Here is the wavelet time-frequency representation (scalogram) of a rolling-element bearing's vibration measurement. What is the most likely bearing condition (normal, inner_race, outer_race, ball)?
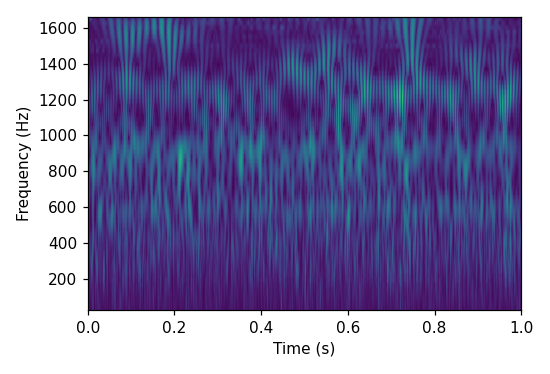
Answer: outer_race